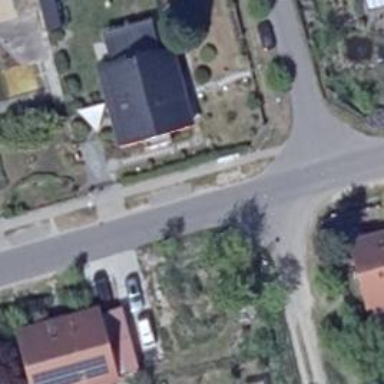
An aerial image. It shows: Sidewalk along the footway.